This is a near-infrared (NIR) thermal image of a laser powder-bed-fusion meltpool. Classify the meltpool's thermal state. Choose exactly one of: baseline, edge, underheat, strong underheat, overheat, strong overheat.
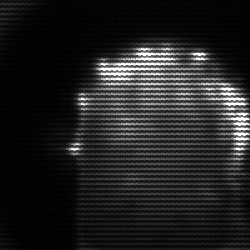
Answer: baseline